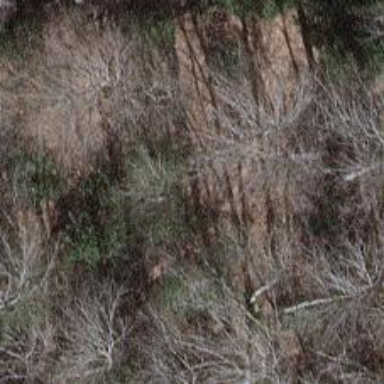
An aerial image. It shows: Unpaved path.